Question: In the google generated code, that comes with the 'google play APK expansion' i get the following error:

I didn't touch the code, so I don't think it's my bad. can any one help me out here?
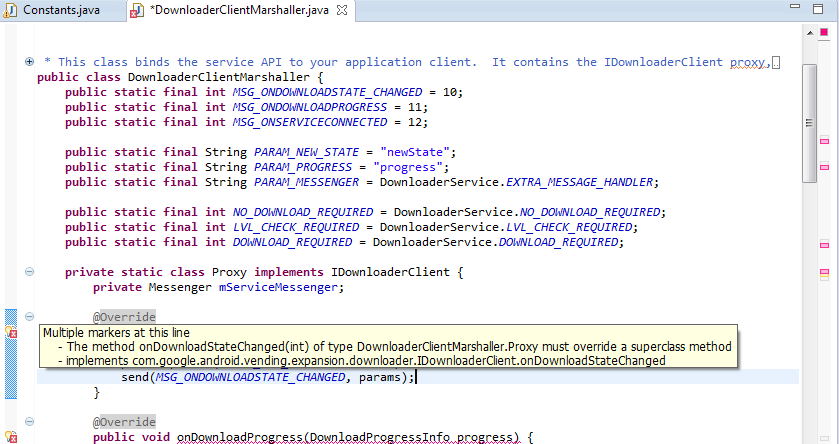
Answer: Your project in Eclipse is probably configured to use Java 1.5 , but the generated classes are using the '@Override' annotation for interface methods. In Java 1.5 '@Override' can only be applied to methods overriding a superclass method, not methods implemented from an interface.
Open the project properties and set the java compiler level to 1.6 and make sure on the Build Path > Libraries tab a Java 1.6 library is selected.